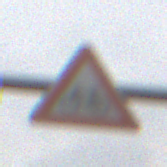
Verkehrszeichen: RadverkehrRechts
Umgebung: Outdoor, Nature
Tageszeit: MorningAfternoon
Wetter: Overcast
Licht: Natural
Jahreszeit: NotSpecified
Kontrast: LowContrast